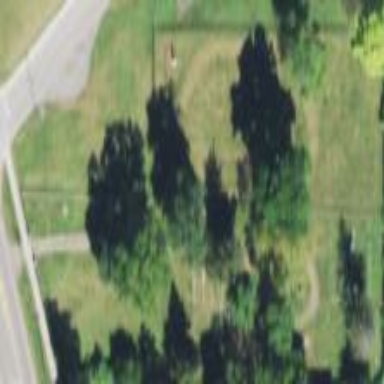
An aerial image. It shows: Cemetery.